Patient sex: M
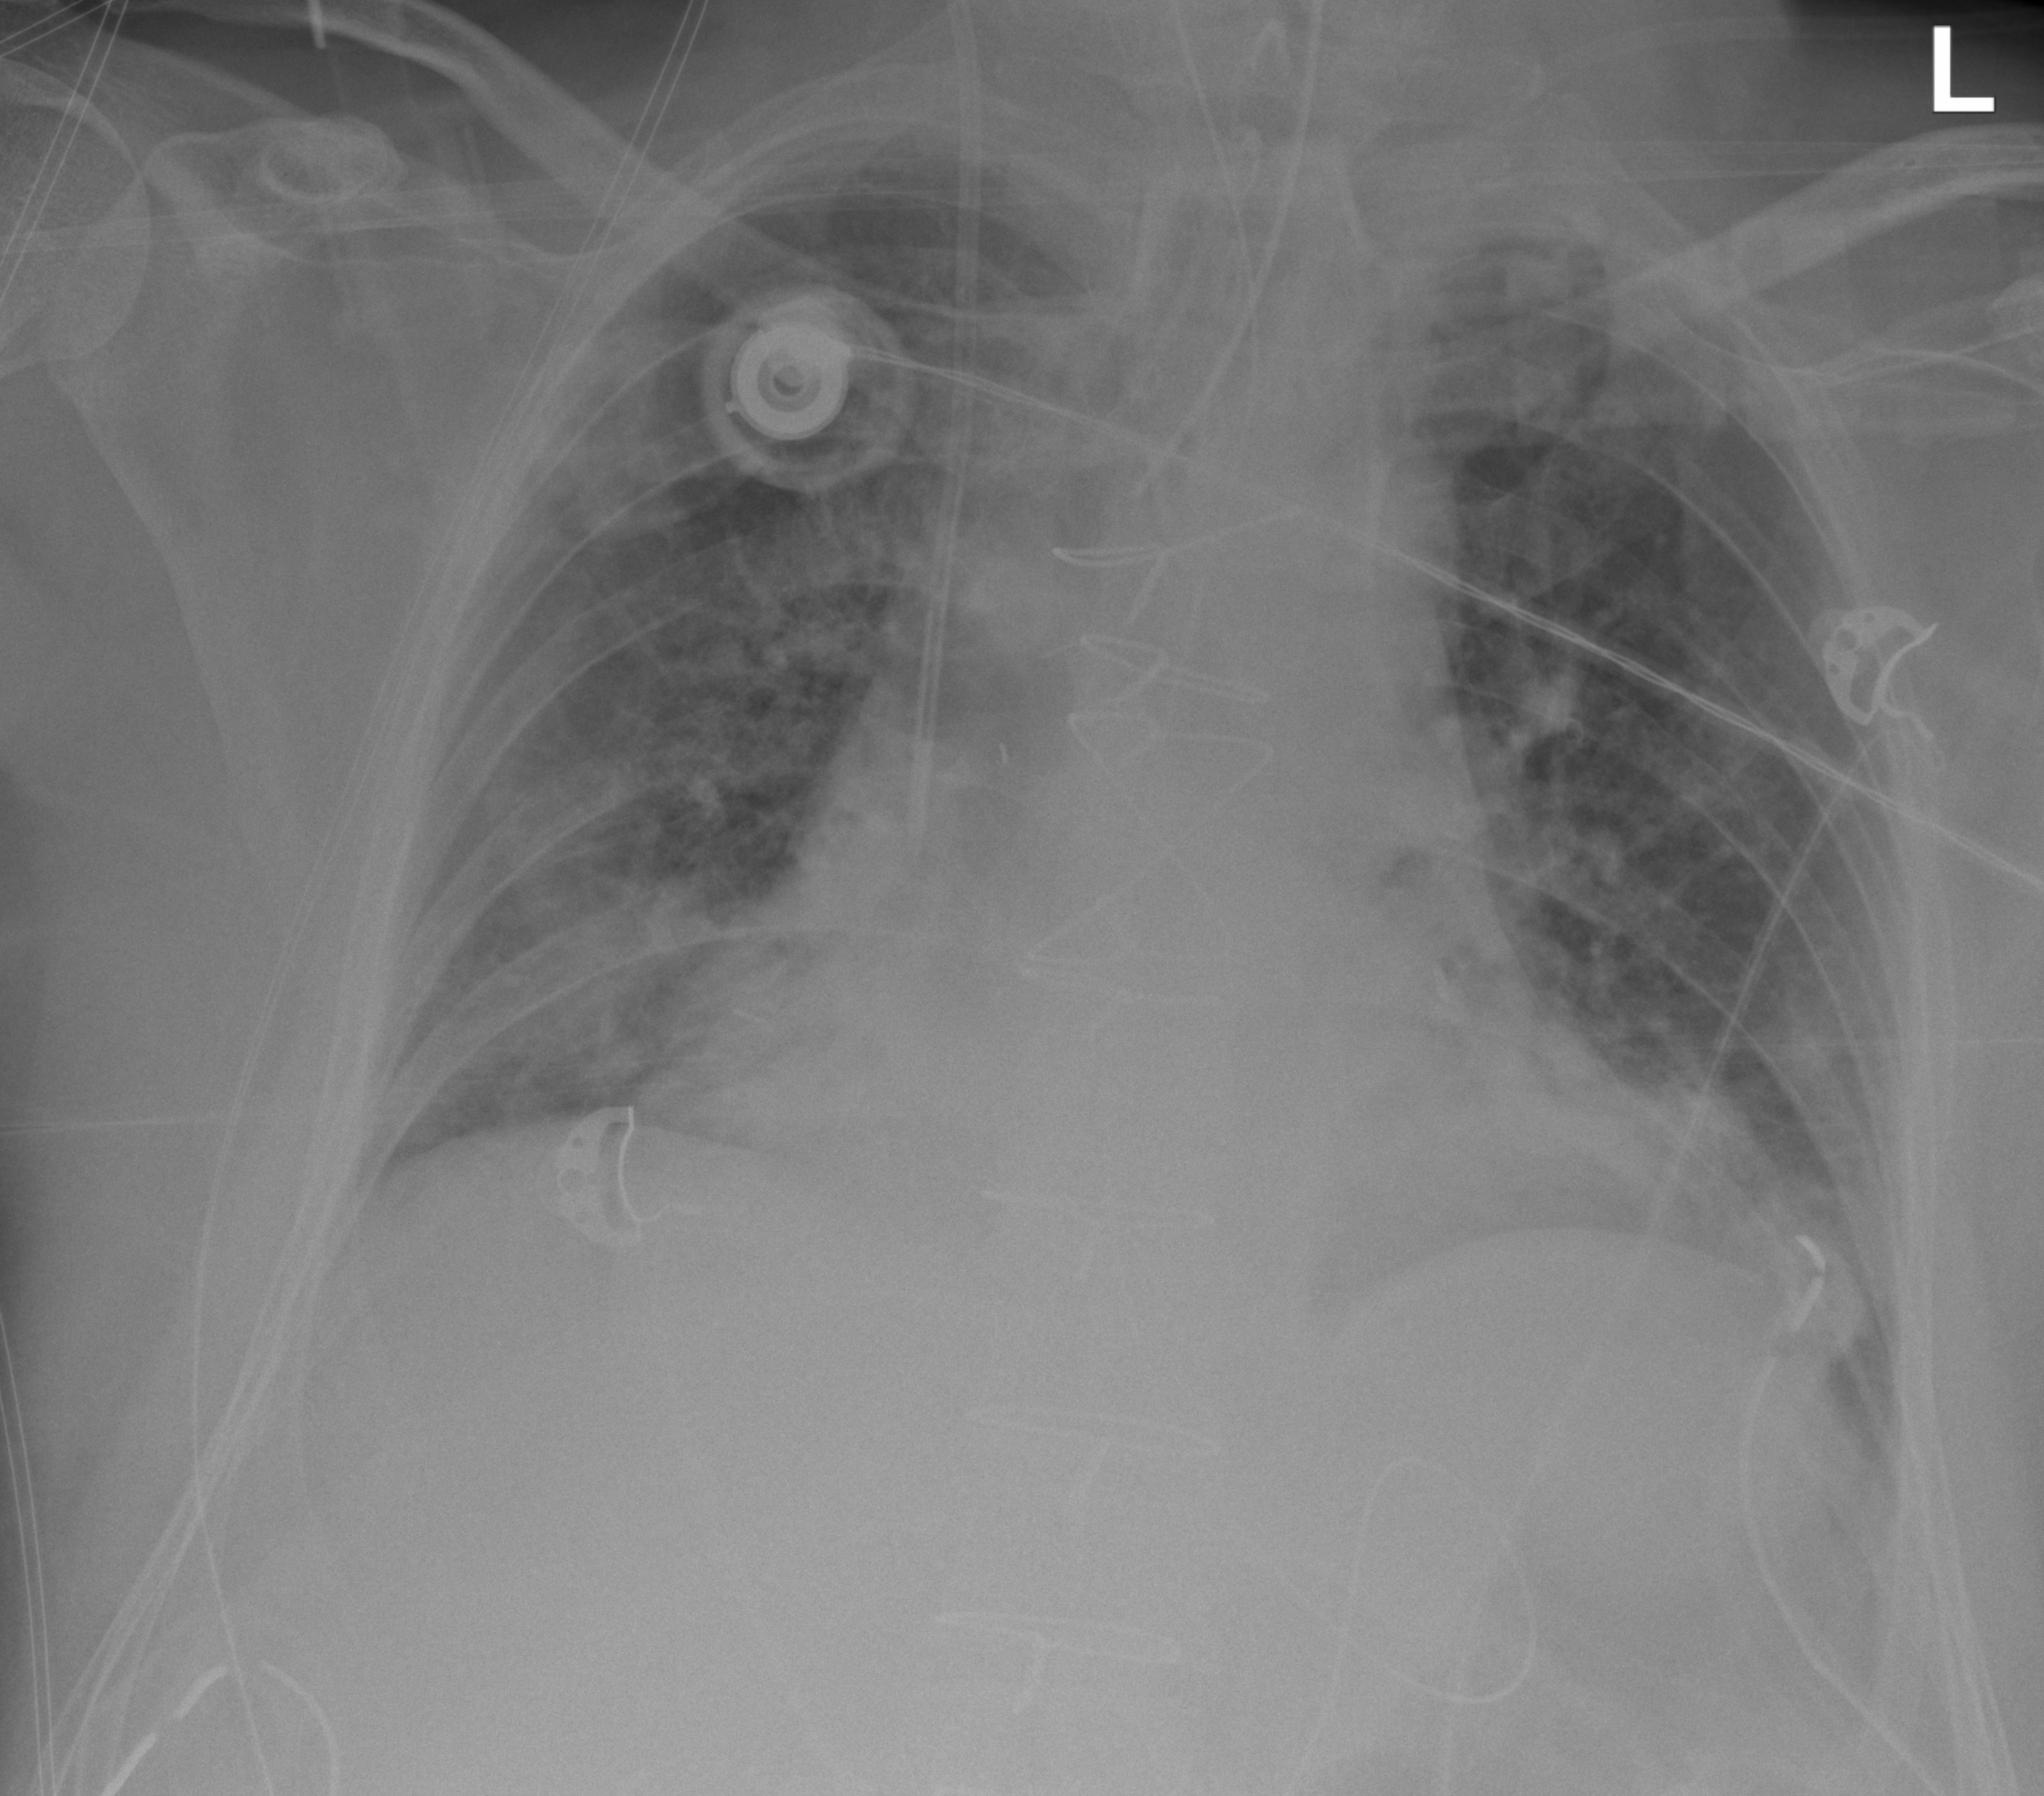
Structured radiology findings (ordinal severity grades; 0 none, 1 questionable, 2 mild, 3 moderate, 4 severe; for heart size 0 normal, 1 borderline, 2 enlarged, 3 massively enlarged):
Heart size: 2
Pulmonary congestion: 2
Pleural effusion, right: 2
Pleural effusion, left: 2
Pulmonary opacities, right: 2
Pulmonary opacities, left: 2
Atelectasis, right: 2
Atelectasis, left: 2